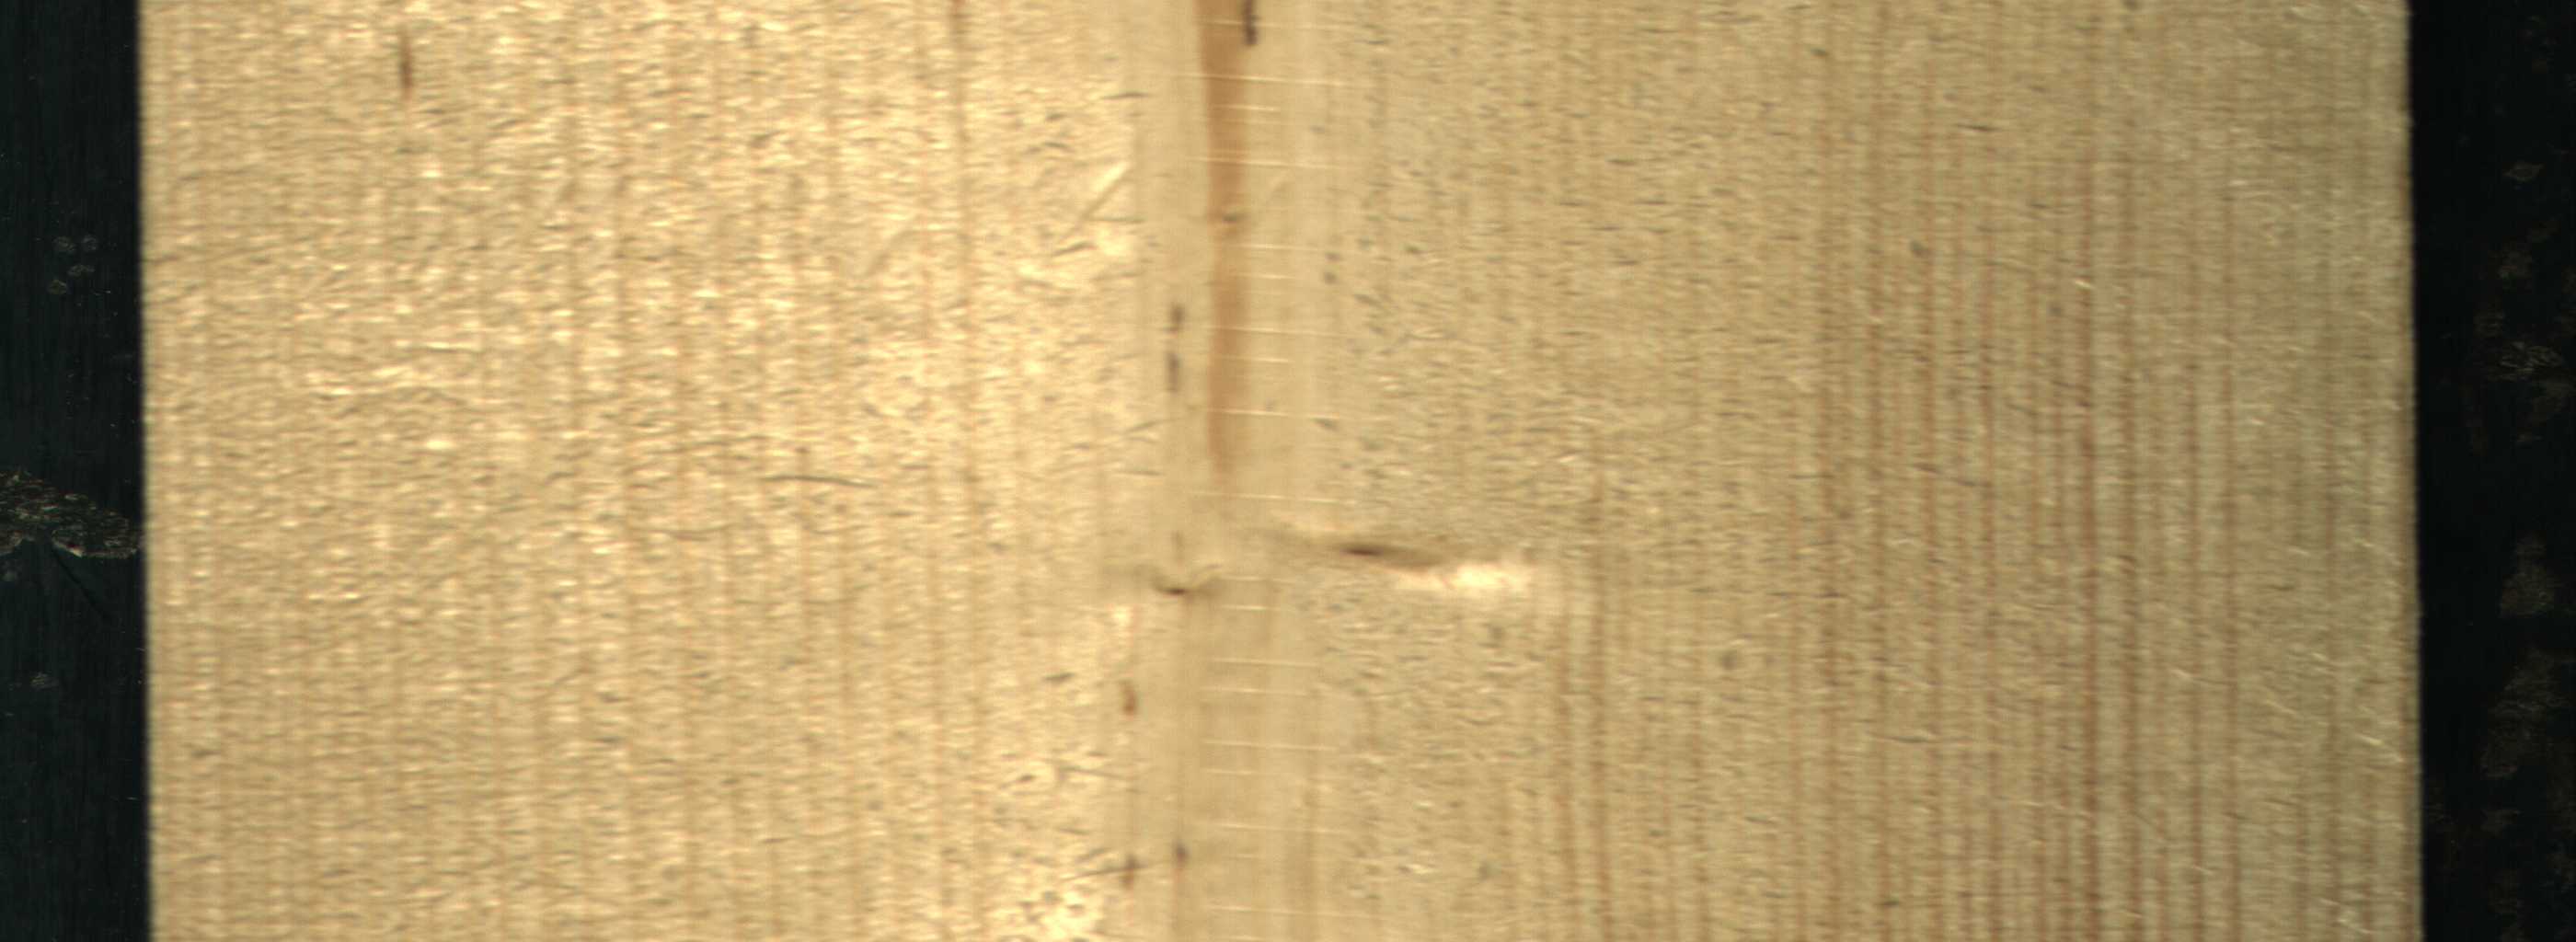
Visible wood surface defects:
Quartzity
Live_Knot